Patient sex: F
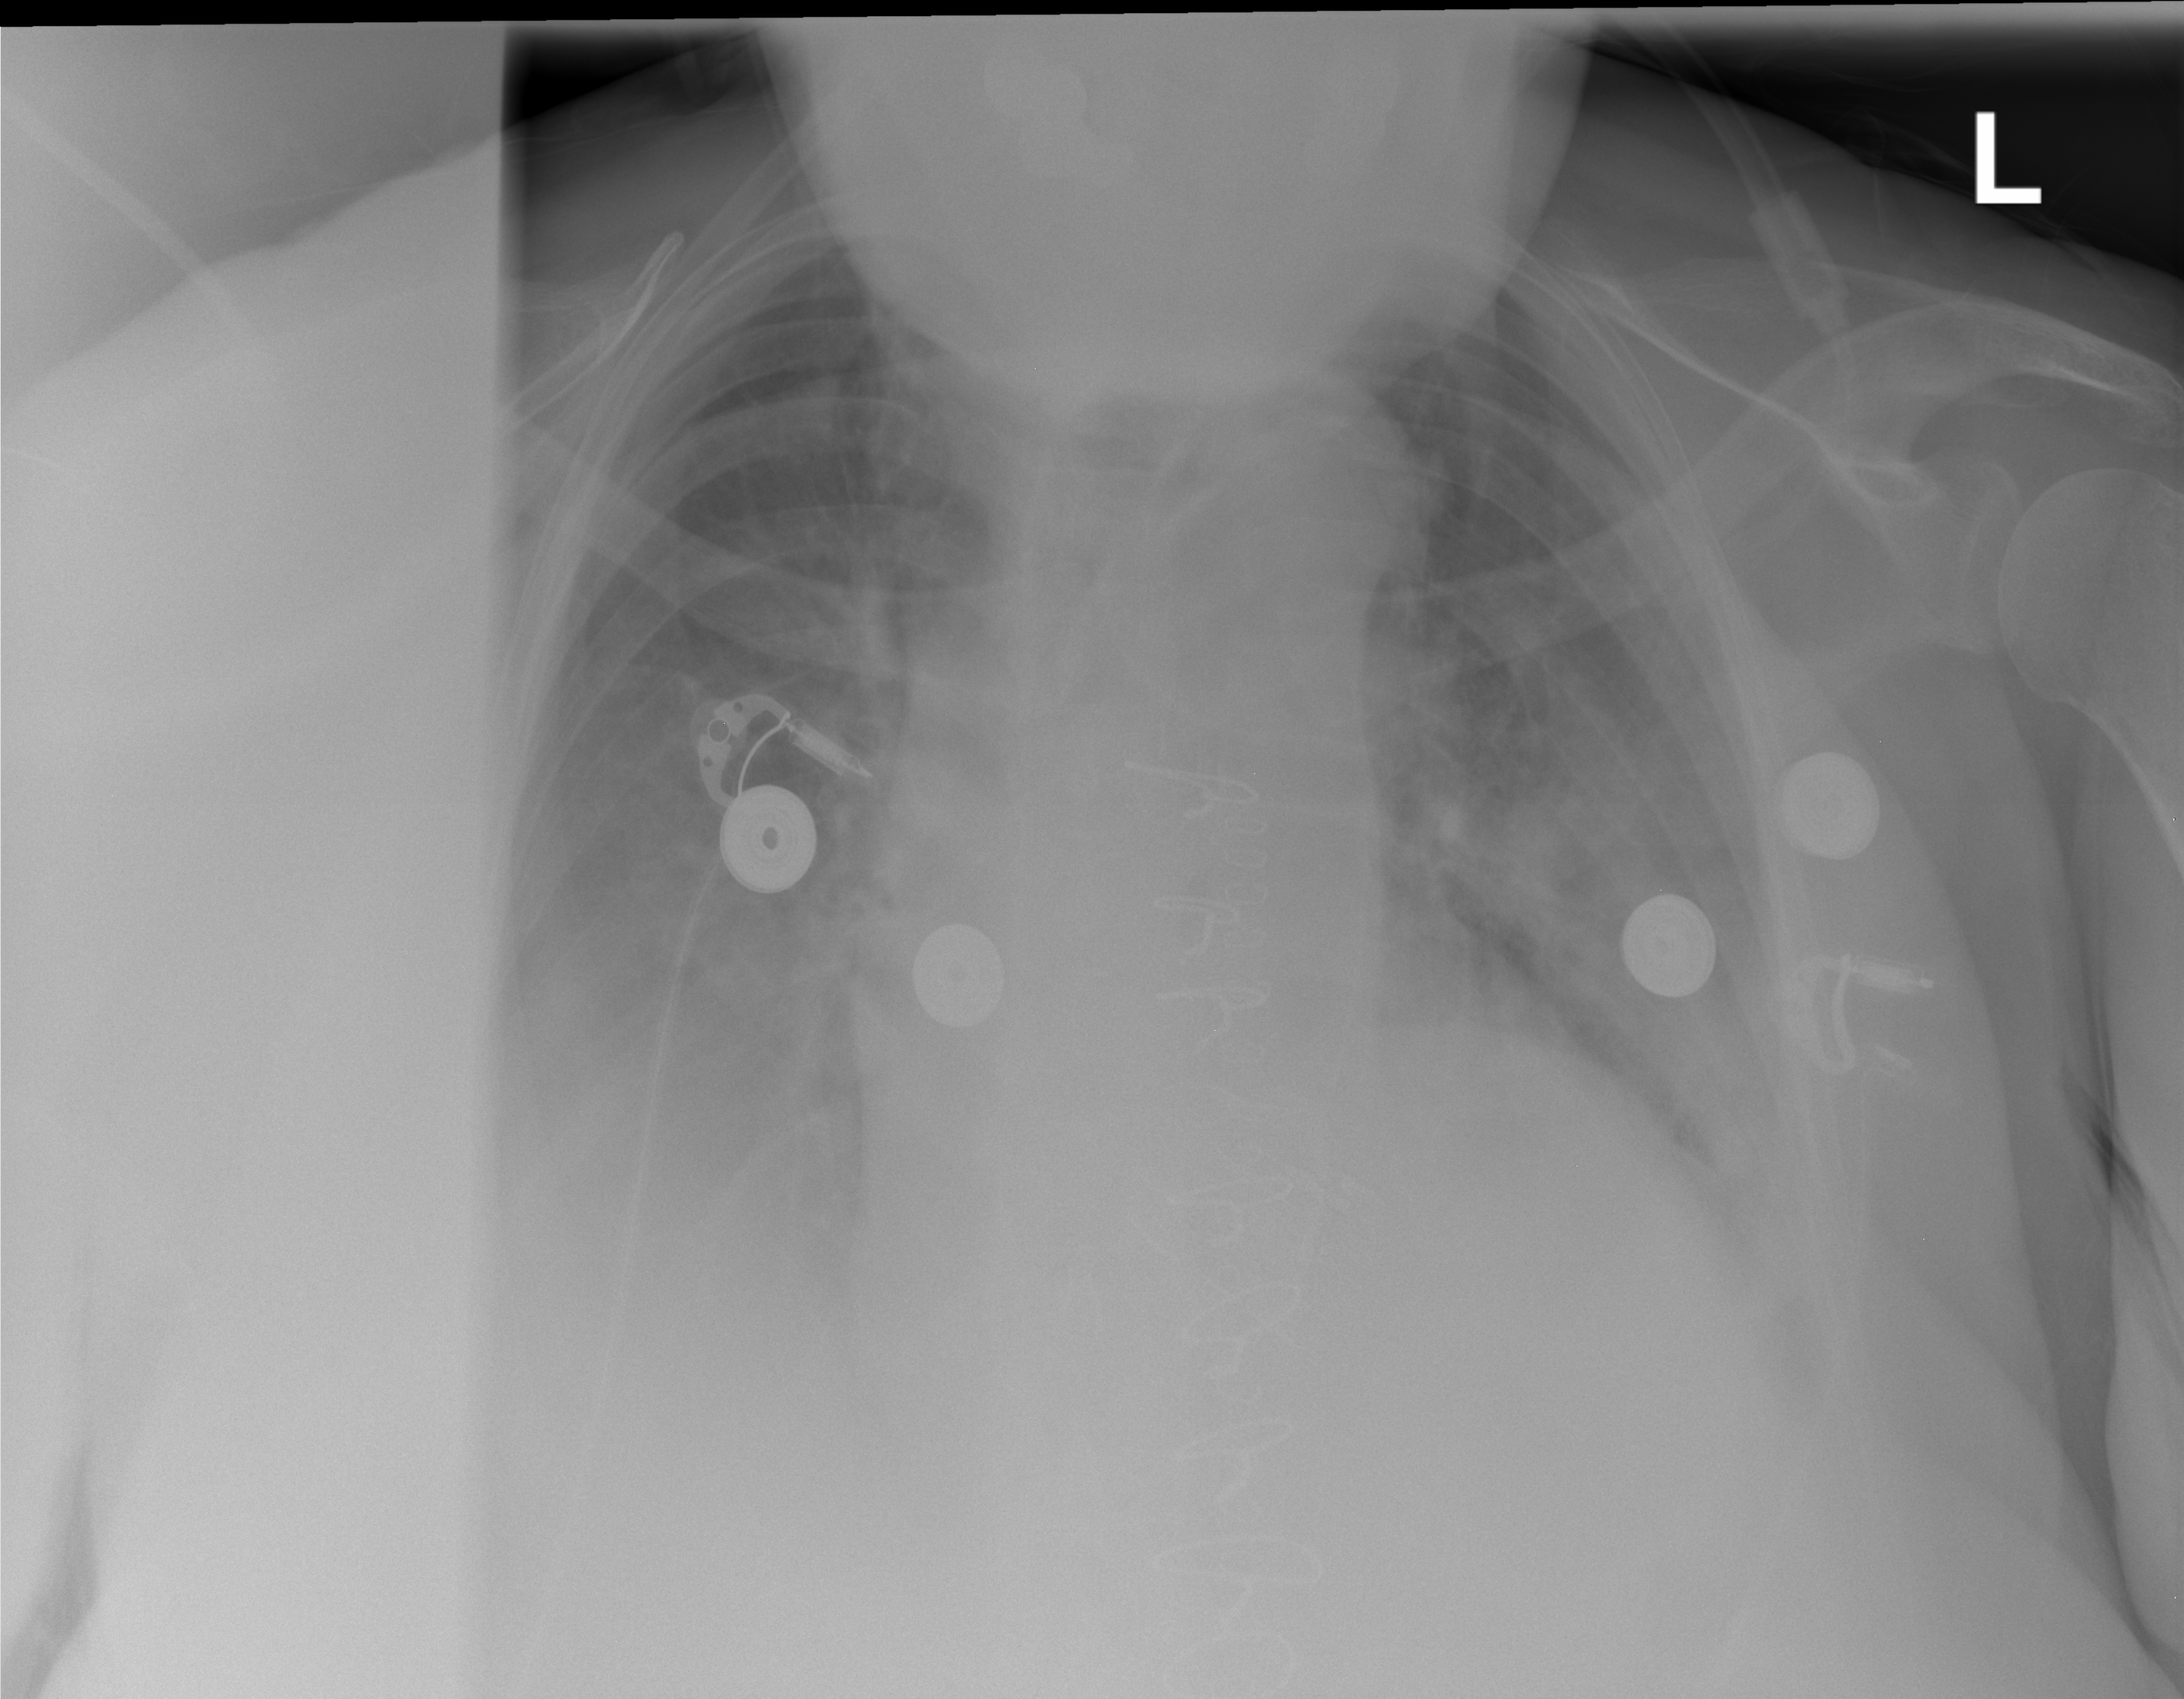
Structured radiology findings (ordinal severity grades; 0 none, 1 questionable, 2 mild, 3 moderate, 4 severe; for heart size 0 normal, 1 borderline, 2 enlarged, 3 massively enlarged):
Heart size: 2
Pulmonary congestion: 1
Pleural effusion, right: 2
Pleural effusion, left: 1
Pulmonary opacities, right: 0
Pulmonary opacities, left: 0
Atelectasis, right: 2
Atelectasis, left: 2